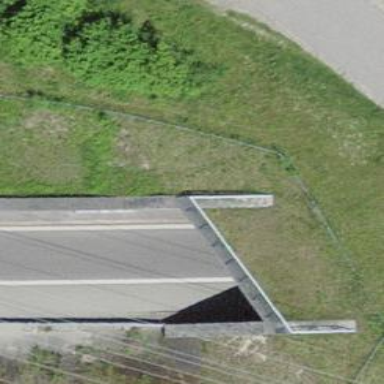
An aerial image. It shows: Wall barrier.